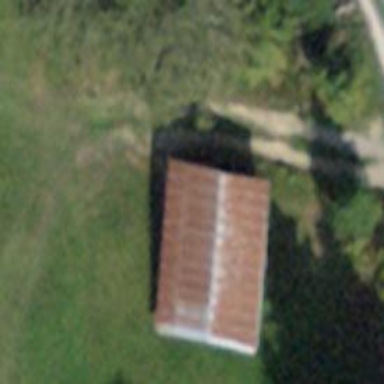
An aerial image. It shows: Rural barn.